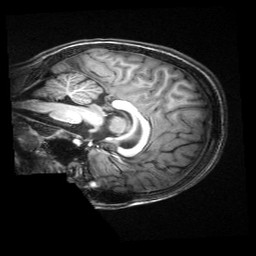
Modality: T1w
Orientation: sagittal
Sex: male